Question: I'm looking for quite a specific technique.
I need HTML which can generate a line chart, as shown below (but without the background image. That is totally irrelevant)

However, I want to make it in HTML, without Javascript or Flash and in a way that the dots can be hovered to show more information.
The image shown above comes from the website <URL>. That is a PHP library for creating charts. The downside of that however, is that it generates images. Since you have no clue of knowing where the dots are going to end up, you can't estimate where the hovers should be made.
Ofcourse there are also loads of javascript ways of doing this, but the graph should also work without javascript.
Flash is out of the question, since it should also work on tablets (read iPads)... And because it is flash...
All the information shown in the graph is generated by an external system. That means that the code should work and change the graph, depending on the information put in there.
---
I'm aware of the fact that it is easily done with javascript, and my fallback would be to offer a javascript version and as a fallback the php version. However, I'm hoping to find a way which doesn't need a fallback. Using 1 script to do the same task would be better than using two.
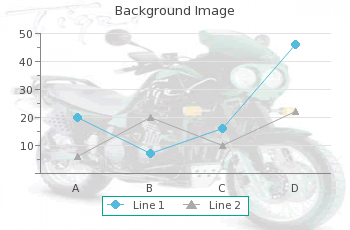
Answer: For those still interested: I fixed this using the <URL> library. It's a php library which allows you to draw graphs on the server using data you get from somewhere else.
As <URL> pointed out, since you have the data, you can calculate where the points will end up. This is however, quite a tedious job, but it's working in javascript-less browsers.